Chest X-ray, AP view. Patient: 68 years old, sex F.
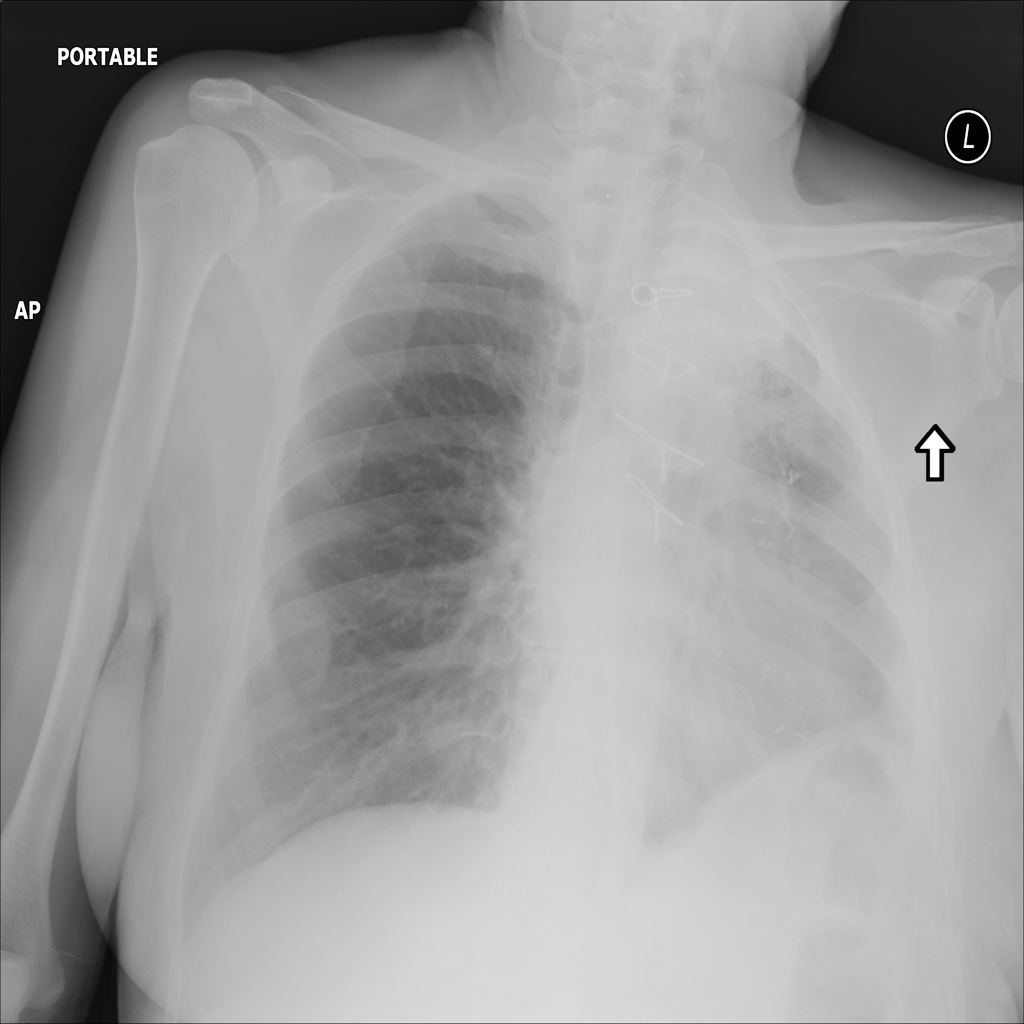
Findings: No Finding